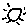
Label: sun